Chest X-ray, PA view. Patient: 52 years old, sex M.
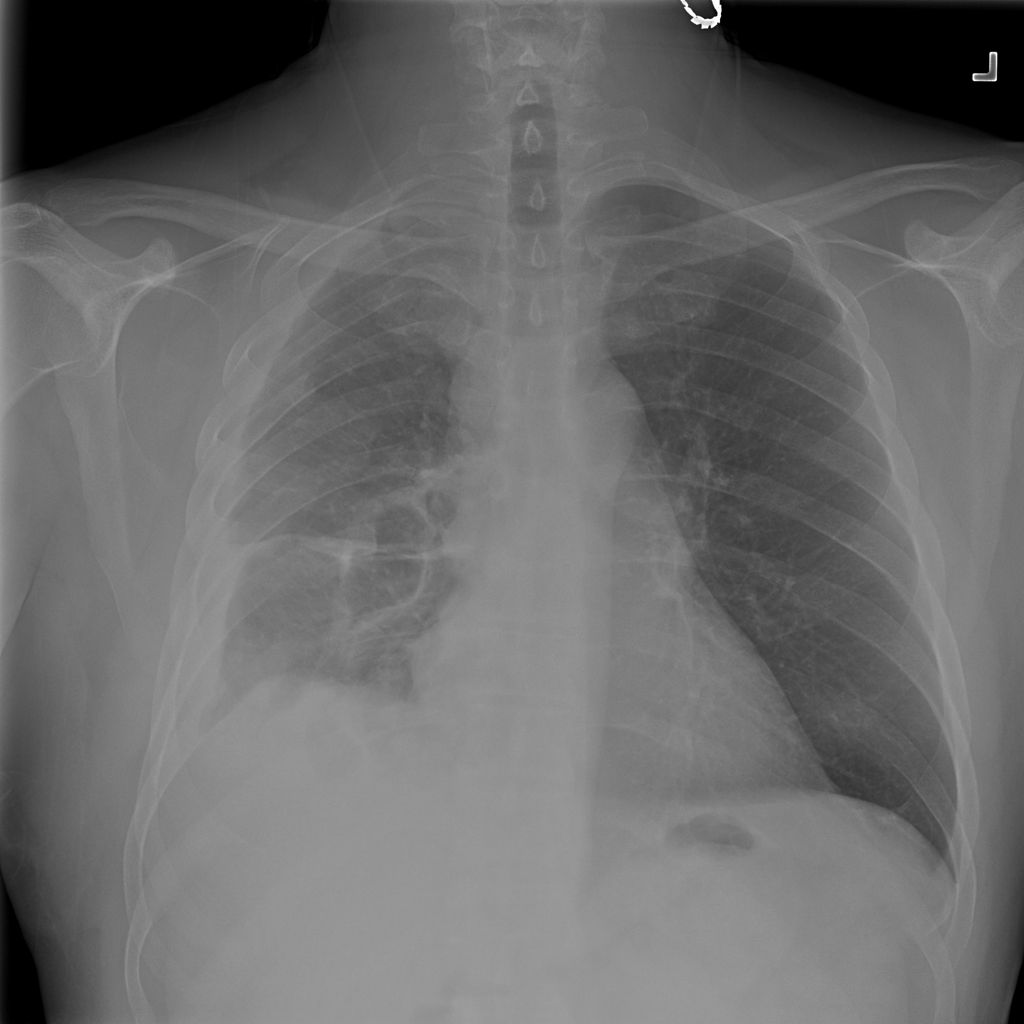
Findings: Effusion, Infiltration